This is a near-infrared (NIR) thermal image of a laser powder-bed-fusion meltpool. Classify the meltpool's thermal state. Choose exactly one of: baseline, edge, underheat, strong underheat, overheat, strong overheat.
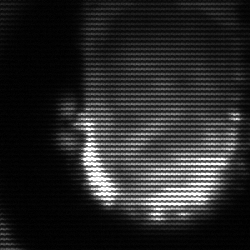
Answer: baseline